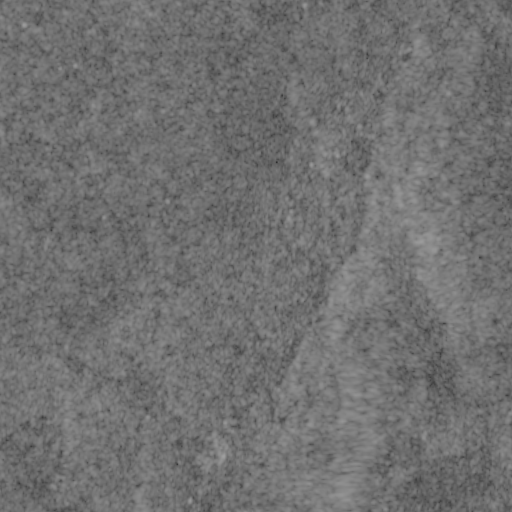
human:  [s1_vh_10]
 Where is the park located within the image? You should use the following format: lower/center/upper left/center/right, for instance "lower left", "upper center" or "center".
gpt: The park is located in the lower center of the image.
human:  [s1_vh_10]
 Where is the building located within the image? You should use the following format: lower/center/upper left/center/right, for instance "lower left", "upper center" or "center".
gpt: There is no building in the image.

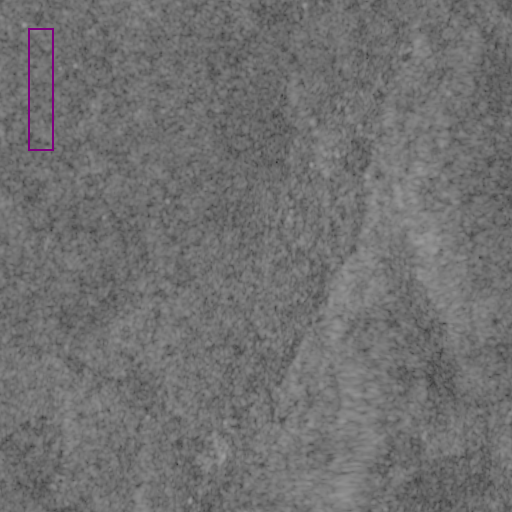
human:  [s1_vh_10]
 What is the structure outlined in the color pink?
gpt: There is no pink outline.
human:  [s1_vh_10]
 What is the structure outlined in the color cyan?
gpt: There is no structure outlined in cyan.